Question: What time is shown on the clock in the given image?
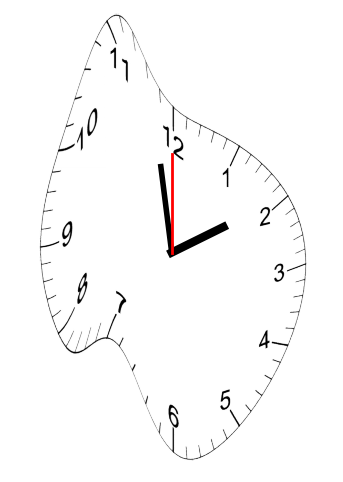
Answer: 01:58:00